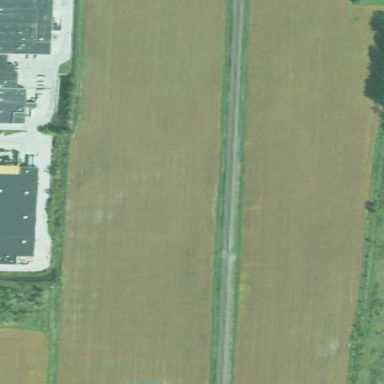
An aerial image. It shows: Farmland with corn crop.